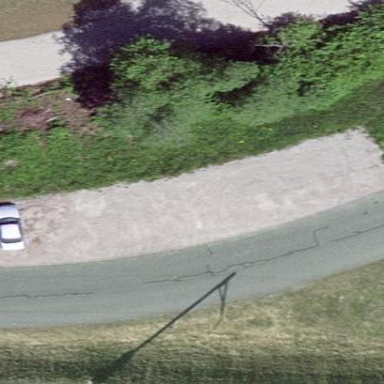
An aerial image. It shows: Parking area with surface.